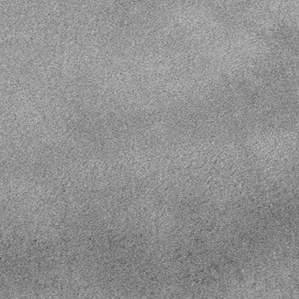
Label: frost